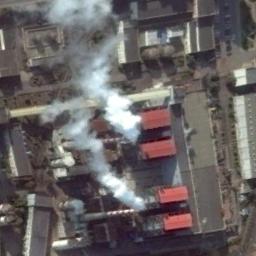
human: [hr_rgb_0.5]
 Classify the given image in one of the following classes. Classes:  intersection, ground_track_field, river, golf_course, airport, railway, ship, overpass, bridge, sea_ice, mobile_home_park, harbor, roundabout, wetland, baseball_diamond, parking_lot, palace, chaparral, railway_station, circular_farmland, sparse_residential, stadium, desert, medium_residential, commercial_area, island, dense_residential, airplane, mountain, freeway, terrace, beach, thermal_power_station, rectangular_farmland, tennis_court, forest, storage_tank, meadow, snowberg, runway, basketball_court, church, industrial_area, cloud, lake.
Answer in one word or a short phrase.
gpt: thermal_power_station